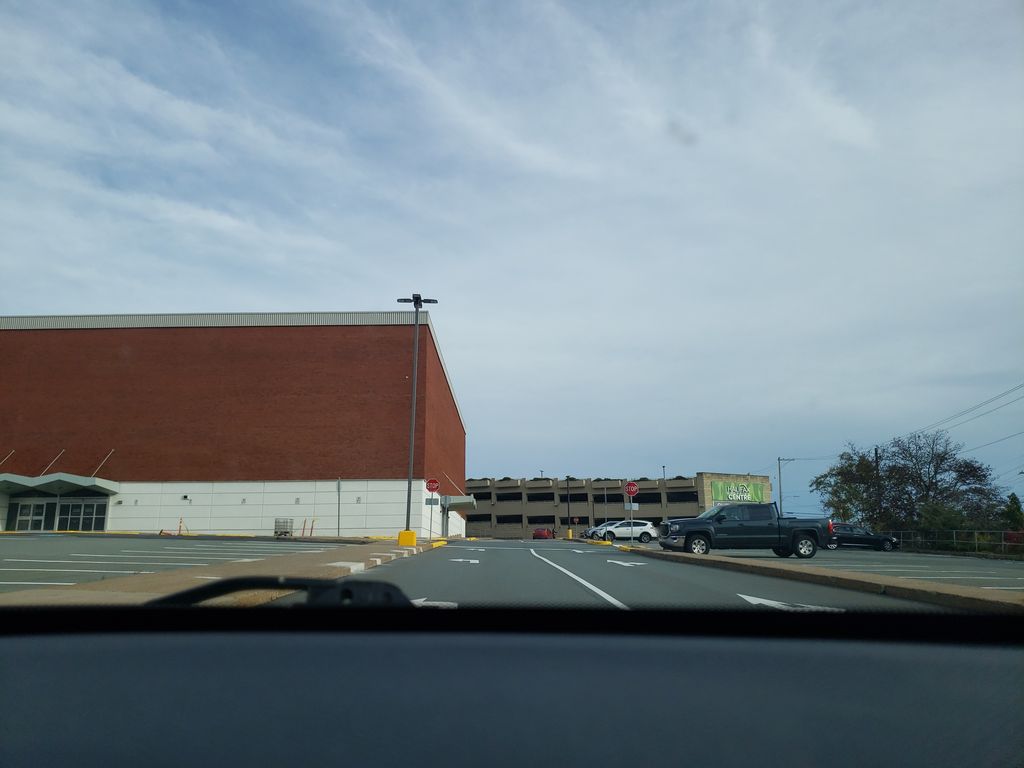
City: halifax